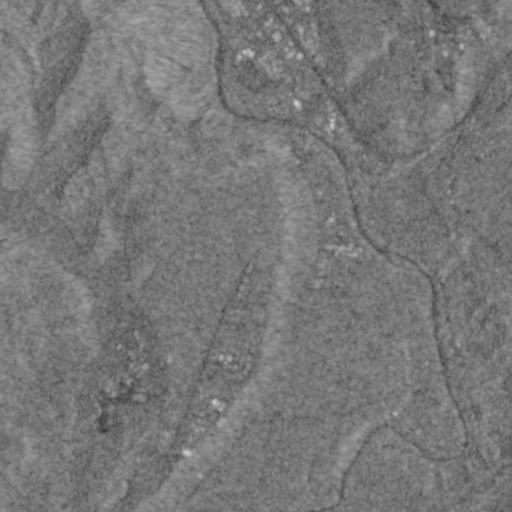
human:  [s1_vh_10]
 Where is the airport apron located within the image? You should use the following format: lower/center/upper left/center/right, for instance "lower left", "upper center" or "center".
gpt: The airport apron is located in the lower center of the image.
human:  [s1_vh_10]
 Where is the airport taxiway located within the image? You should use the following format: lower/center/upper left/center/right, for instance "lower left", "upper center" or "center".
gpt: The airport taxiway is located in the lower center of the image.
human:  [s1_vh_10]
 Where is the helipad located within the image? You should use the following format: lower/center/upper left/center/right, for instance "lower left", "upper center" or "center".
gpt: The helipad is located in the lower center of the image.
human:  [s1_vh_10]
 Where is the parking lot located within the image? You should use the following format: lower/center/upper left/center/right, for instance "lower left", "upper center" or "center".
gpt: The parking lot is located in the upper center of the image.
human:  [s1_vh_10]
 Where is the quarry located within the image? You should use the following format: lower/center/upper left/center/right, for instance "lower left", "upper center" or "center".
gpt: The quarry is located in the upper right of the image.
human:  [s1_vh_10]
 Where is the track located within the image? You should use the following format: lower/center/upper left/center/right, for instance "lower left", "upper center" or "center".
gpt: The track is located in the upper center of the image.
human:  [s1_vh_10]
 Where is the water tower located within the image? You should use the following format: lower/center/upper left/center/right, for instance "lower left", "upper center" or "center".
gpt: The water tower is located in the upper right of the image.
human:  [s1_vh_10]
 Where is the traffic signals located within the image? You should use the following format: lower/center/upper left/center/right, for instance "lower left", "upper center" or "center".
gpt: The traffic signals is located in the upper right of the image.
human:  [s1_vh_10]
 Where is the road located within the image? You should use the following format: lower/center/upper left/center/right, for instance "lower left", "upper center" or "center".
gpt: There is no road in the image.

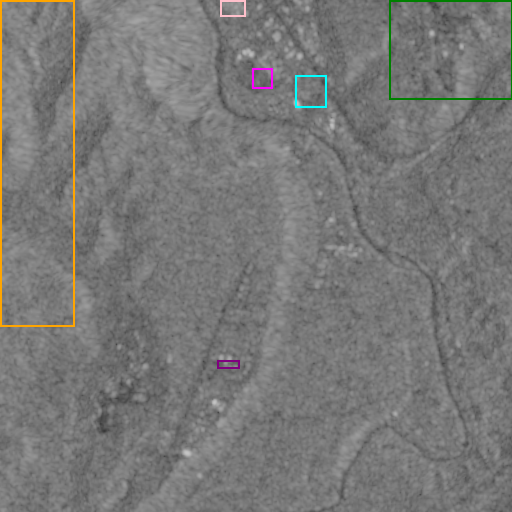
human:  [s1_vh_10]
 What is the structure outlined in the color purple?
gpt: The structure outlined in purple is an airport apron.
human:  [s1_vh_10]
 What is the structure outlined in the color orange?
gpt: The structure outlined in orange is a park.
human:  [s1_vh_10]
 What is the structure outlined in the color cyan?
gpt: The structure outlined in cyan is a parking lot.
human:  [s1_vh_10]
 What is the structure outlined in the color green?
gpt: The structure outlined in green is a quarry.
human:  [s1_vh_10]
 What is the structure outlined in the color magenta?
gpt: The structure outlined in magenta is a track.
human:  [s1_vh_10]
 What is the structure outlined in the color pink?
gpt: The structure outlined in pink is a building.
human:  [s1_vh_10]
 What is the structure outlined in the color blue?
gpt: There is no blue outline.